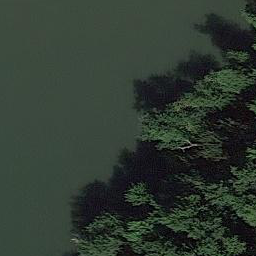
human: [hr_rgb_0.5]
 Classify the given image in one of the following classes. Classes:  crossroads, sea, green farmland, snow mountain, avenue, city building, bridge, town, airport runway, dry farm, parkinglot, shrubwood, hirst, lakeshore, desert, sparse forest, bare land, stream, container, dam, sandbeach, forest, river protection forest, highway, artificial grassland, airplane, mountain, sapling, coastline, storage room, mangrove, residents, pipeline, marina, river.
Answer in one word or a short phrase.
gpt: river protection forest